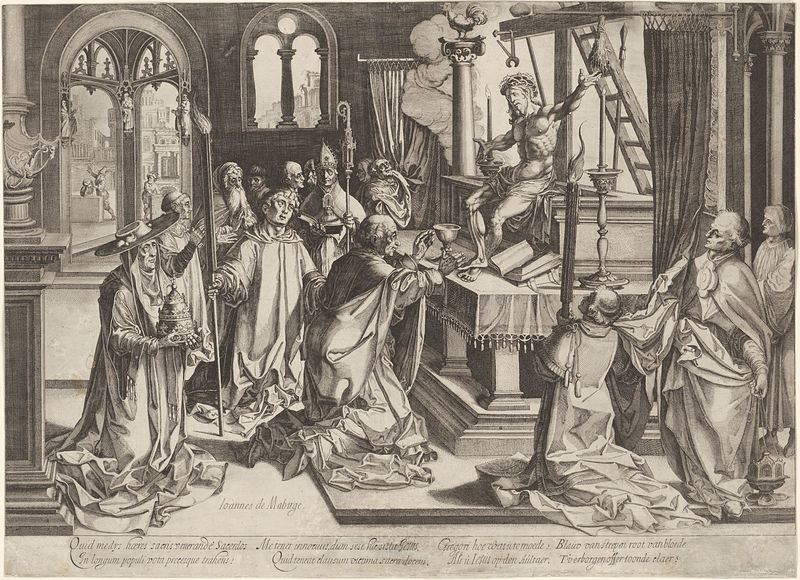
Titel: Gregoriusmis
Künstler: Simon Frisius
Standort: Amsterdam
Institution: Rijksmuseum
Schlagwörter: menschen, hut, säule, sockel, vorhang, kirche, fransen, stab, leiter, arch, arches, cardinal, church, column, crown, gathering, hat, men, people, priest, religious, robes, stair, white, window, black, dresses, old, painting, robe, table, windows, picture, stufen, nagel, buch, religion, altar, altes testament, classic, mass, drapes, bommel, drawing, black and white, fabric, etching, cock, rooster, fackel, cross, ladder, ancient, clothes, zange, antique, jesus, prayer, statues, engraving, gothic, crossing, fire, katholisch, god, goddess, book, candle, christ, cup, tiara, candles, saints, kneeling, pedestal, pray, praying, priests, tools, baptism, thorns, chalice, textil, praise, radierung, apostles, last supper, shrine, bishop, loannes, mabuge, pliers, ioannes de mabuge